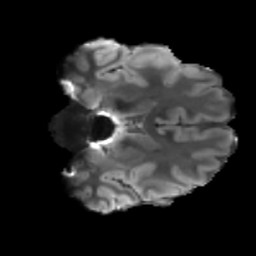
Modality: T2w
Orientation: coronal
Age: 23
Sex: male
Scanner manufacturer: siemens
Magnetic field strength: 3 T
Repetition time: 3.5 s
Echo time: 0.086 s